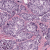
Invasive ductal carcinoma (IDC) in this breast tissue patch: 0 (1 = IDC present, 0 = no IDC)